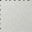
Piece: xx